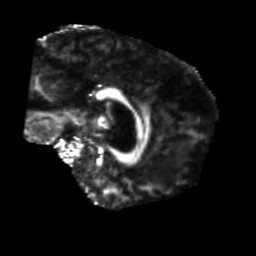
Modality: FA
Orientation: sagittal
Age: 56
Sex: male
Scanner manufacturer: siemens
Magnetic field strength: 3 T
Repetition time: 5.25 s
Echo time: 0.08 s